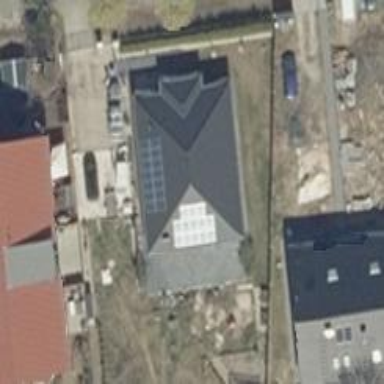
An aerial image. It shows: Solar photovoltaic panel generator.